Interaction volume radius: 5 \u00c5
Interaction volume height: 30 \u00c5
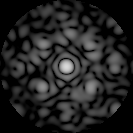
Disorder parameter: 0.638